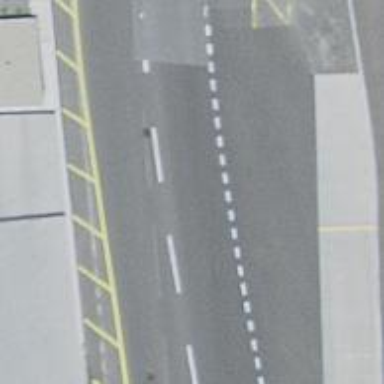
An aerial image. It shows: Bus stop with stop position for public transport.